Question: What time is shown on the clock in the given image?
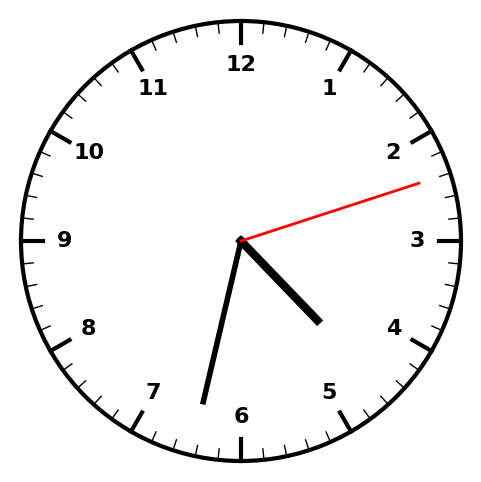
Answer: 04:32:12